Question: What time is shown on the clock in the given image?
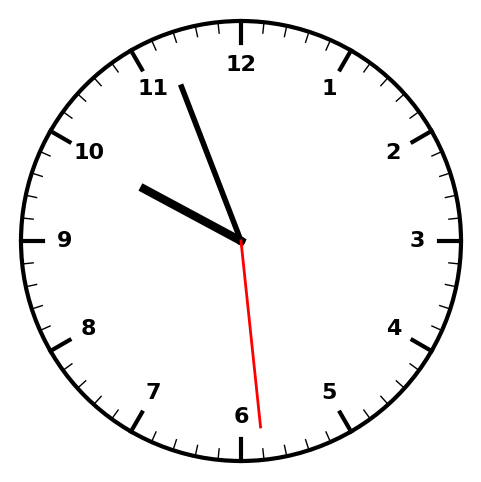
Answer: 09:56:29